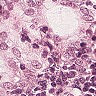
Metastatic tissue present: yes